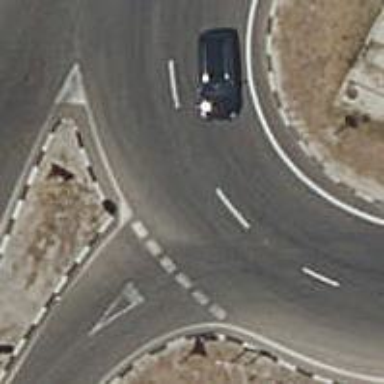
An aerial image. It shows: Circular junction on trunk highway.